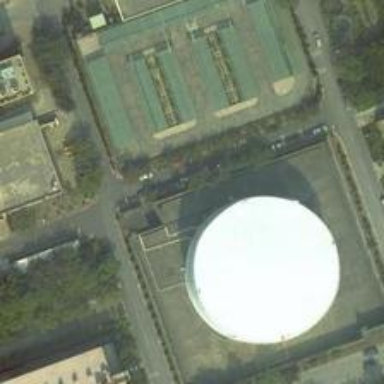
This white round building is the most prominent building in the factory .